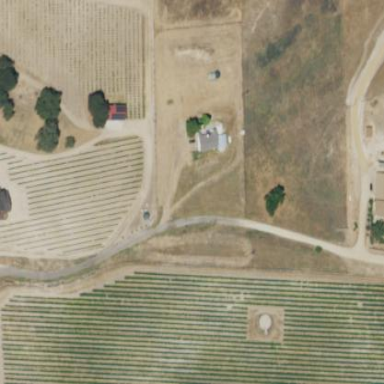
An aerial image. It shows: Vineyard growing grapes.